Interaction volume radius: 5 \u00c5
Interaction volume height: 10 \u00c5
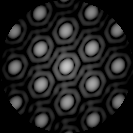
Disorder parameter: 0.002059